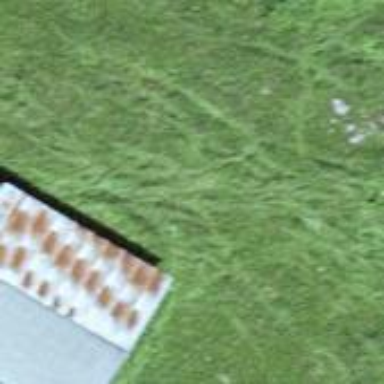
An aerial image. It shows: Cabin.